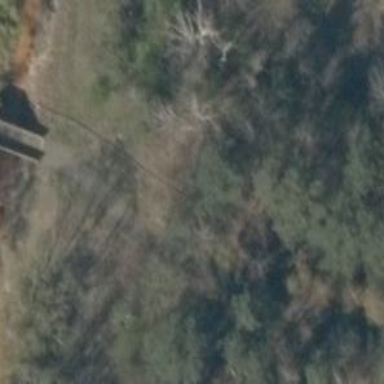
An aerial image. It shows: Abandoned railway.